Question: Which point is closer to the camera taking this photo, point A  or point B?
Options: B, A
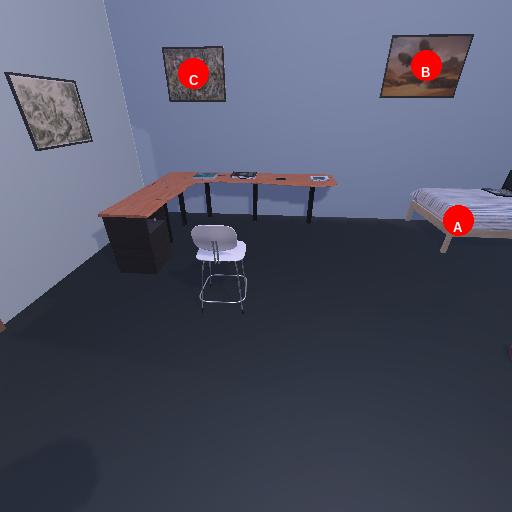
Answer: B